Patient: sex M, age 61
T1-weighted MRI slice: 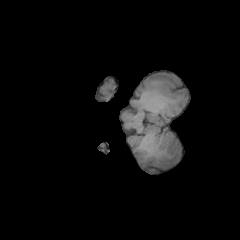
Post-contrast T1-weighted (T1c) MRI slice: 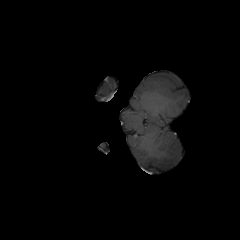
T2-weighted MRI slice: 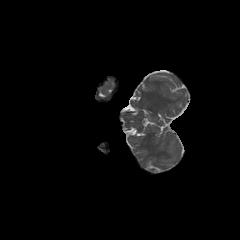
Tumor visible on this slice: no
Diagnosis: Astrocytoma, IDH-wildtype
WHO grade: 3